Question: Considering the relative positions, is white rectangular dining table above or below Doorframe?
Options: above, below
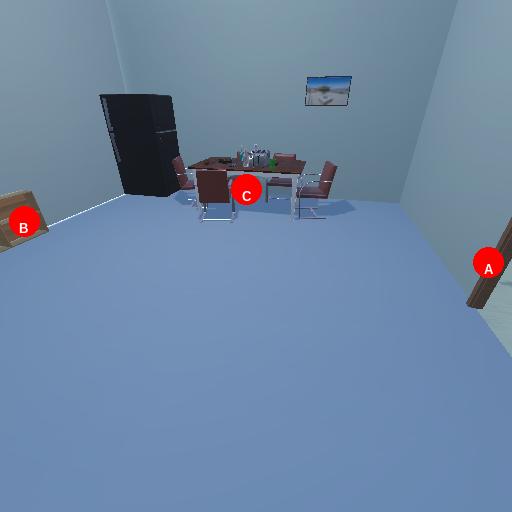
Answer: above